Brain MRI, t1w sequence, axial 2D slice.
Patient: age 39, sex F, weight 95 kg, height 1.95 m
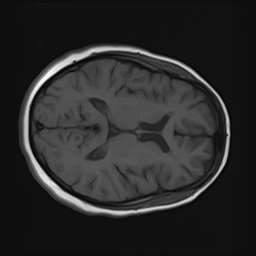